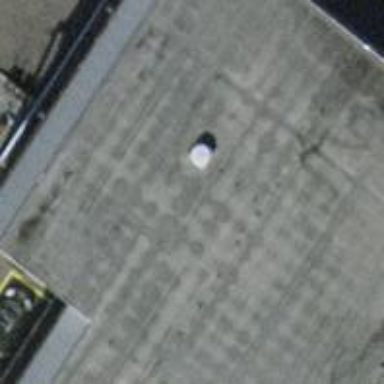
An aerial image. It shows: Car repair shop.